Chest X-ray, AP view. Patient: 51 years old, sex M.
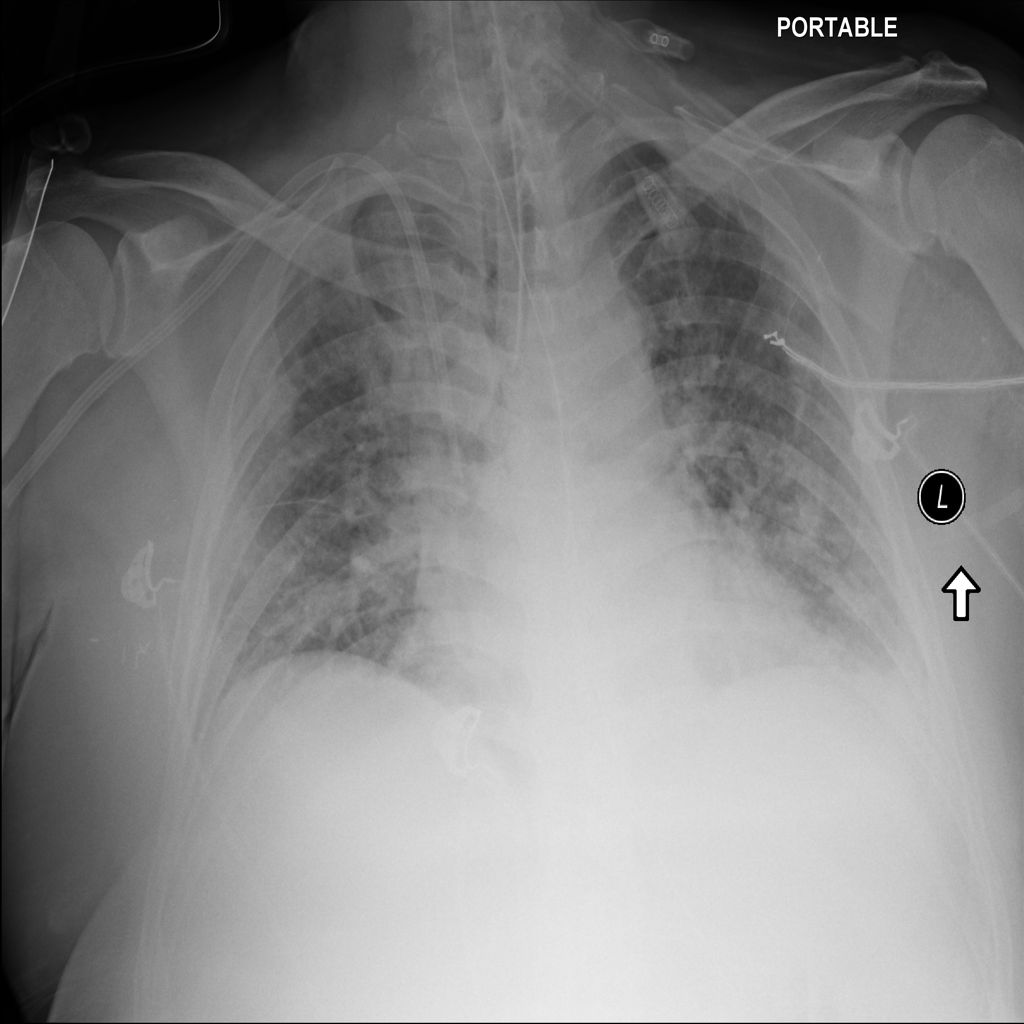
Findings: Edema